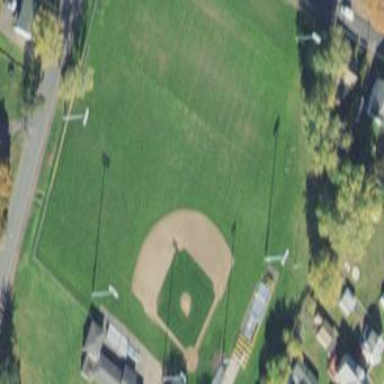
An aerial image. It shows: Baseball pitch for leisure and sports activities.